Question: Consider this code:
'''
var dropDown = sheet.DataValidations.AddListValidation(cells[2, colIndex, maxCol, colIndex].Address);
foreach (var bb in brokerBranchs)
{
dropDown.Formula.Values.Add(bb.Title);
}
'''
With 29 of dropDown items everything is ok and created excel file works fine but as the number of items exceeds 29, opening created file shows following error:

Opening corrupted result file discards all drop down items associated with all columns.
What is possible solution to this problem? Any help will be appreciated.
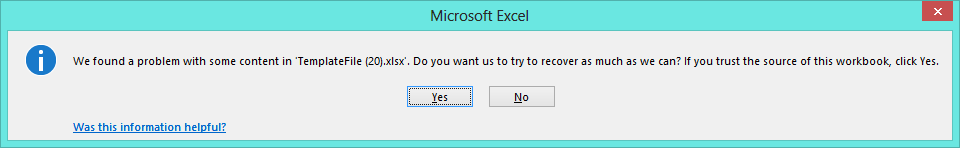
Answer: you must add new sheet to add drop down item insert to this sheet
'''
ExcelWorksheet ddList = excelPackage.Workbook.Worksheets.Add("DropDownList");
'''
now add data to ddList in first column
'''
var brokerBranchs = accountingUnitOfWork.BrokerServiceAccessor.GetBrokerBranchByBrokerId(firmId).OrderBy(x => x.Title).ToList();
var val = sheet.DataValidations.AddListValidation(cells[2, colIndex, maxCol, colIndex].Address);
for (int index = 1; index <= brokerBranchs.Count; index++)
{
ddList.Cells[index, 1].Value = brokerBranchs[index - 1].Title;
}
'''
now create address for use in formula
'''
var address = ddList.Cells[1, 1, brokerBranchs.Count(), 1].Address.ToString();
var arr = address.Split(':');
var char1 = arr[0][0];
var num1 = arr[0].Trim(char1);
var char2 = arr[1][0];
var num2 = arr[1].Trim(char2);
'''
now use address in formula
'''
val.Formula.ExcelFormula = string.Format("=DropDownList!${0}${1}:${2}${3}", char1, num1, char2, num2);
val.ShowErrorMessage = true;
val.Error = "Select from List of Values ...";
'''